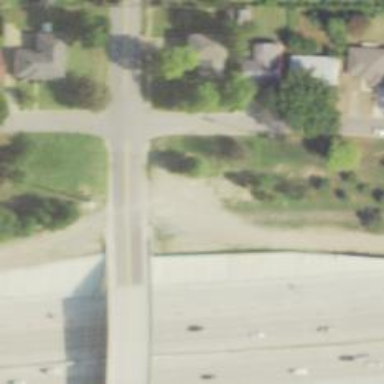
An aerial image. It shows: Footway bridge with beam structure.